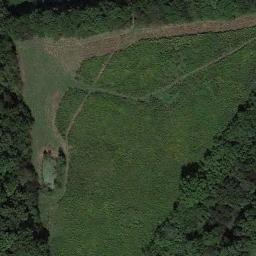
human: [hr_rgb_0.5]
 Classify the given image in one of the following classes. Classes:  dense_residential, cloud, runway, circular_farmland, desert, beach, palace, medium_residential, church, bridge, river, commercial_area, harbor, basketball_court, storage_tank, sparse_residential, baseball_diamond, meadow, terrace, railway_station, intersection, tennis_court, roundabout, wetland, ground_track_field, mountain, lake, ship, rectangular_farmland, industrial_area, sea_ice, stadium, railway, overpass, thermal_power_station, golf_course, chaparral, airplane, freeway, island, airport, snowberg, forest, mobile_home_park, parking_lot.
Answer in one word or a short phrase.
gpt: meadow